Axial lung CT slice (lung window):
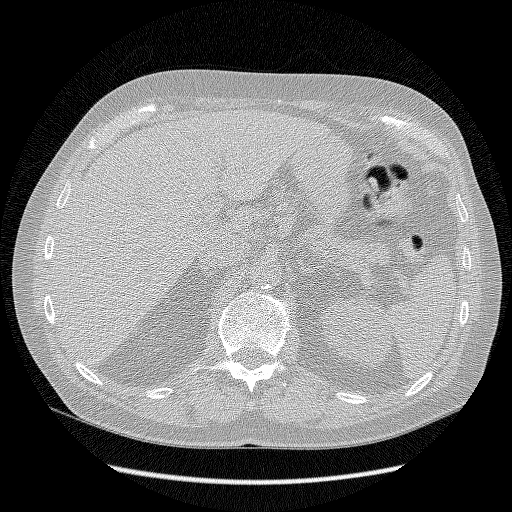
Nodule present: no